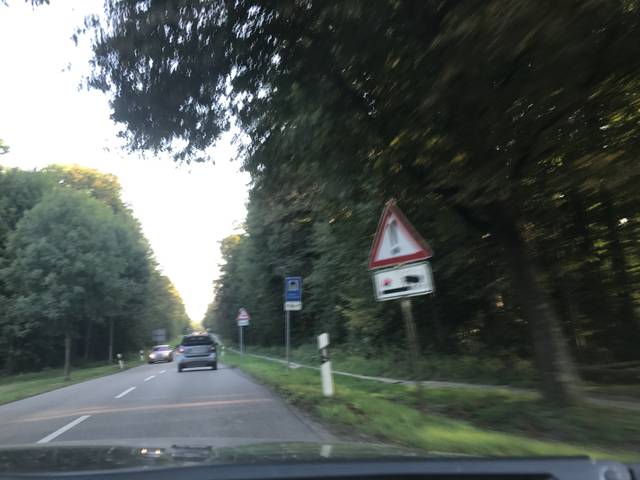
Region: Germany
Coordinates: 48.784, 9.09